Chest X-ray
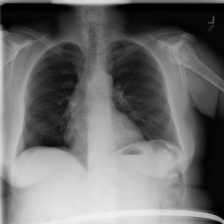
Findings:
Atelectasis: negative
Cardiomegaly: negative
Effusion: negative
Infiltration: negative
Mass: negative
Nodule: negative
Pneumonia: negative
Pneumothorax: negative
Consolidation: negative
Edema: negative
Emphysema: negative
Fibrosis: negative
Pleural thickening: negative
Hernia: negative